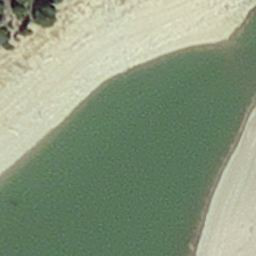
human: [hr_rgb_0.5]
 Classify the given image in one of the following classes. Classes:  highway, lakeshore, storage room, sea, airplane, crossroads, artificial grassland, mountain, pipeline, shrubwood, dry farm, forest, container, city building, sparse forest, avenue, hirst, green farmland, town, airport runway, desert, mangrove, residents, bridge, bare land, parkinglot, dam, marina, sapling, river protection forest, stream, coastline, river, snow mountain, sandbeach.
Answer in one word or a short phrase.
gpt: hirst